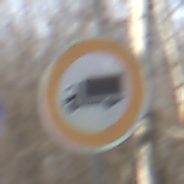
Verkehrszeichen: VerbotFuerKraftfahrzeugeUeberDreiKommaFuenfTonnen
Umgebung: Outdoor, Nature
Tageszeit: MorningAfternoon
Wetter: Clear
Licht: Natural
Jahreszeit: Winter
Kontrast: HighContrast